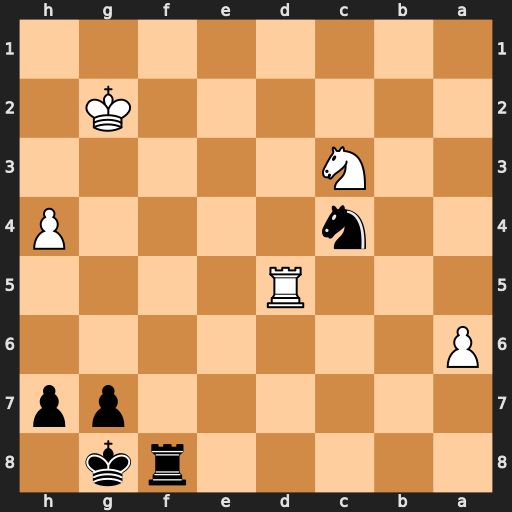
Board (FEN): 5rk1/6pp/P7/3R4/2n4P/2N5/6K1/8
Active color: b
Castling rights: -
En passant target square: -
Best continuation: Ne3+ Kg3 Nxd5